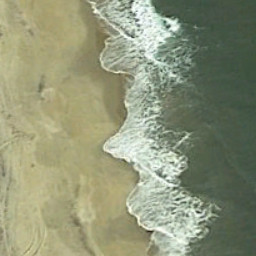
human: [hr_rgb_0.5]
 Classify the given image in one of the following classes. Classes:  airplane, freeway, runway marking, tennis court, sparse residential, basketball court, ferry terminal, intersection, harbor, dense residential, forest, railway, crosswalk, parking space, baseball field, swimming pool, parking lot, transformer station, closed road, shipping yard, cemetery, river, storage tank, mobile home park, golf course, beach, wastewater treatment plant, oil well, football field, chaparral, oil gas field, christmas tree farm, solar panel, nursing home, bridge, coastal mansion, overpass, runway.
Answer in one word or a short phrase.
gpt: beach